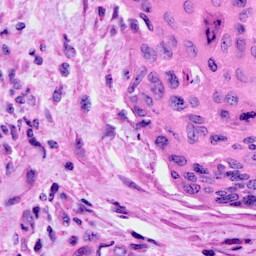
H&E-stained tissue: Cervix